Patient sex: M
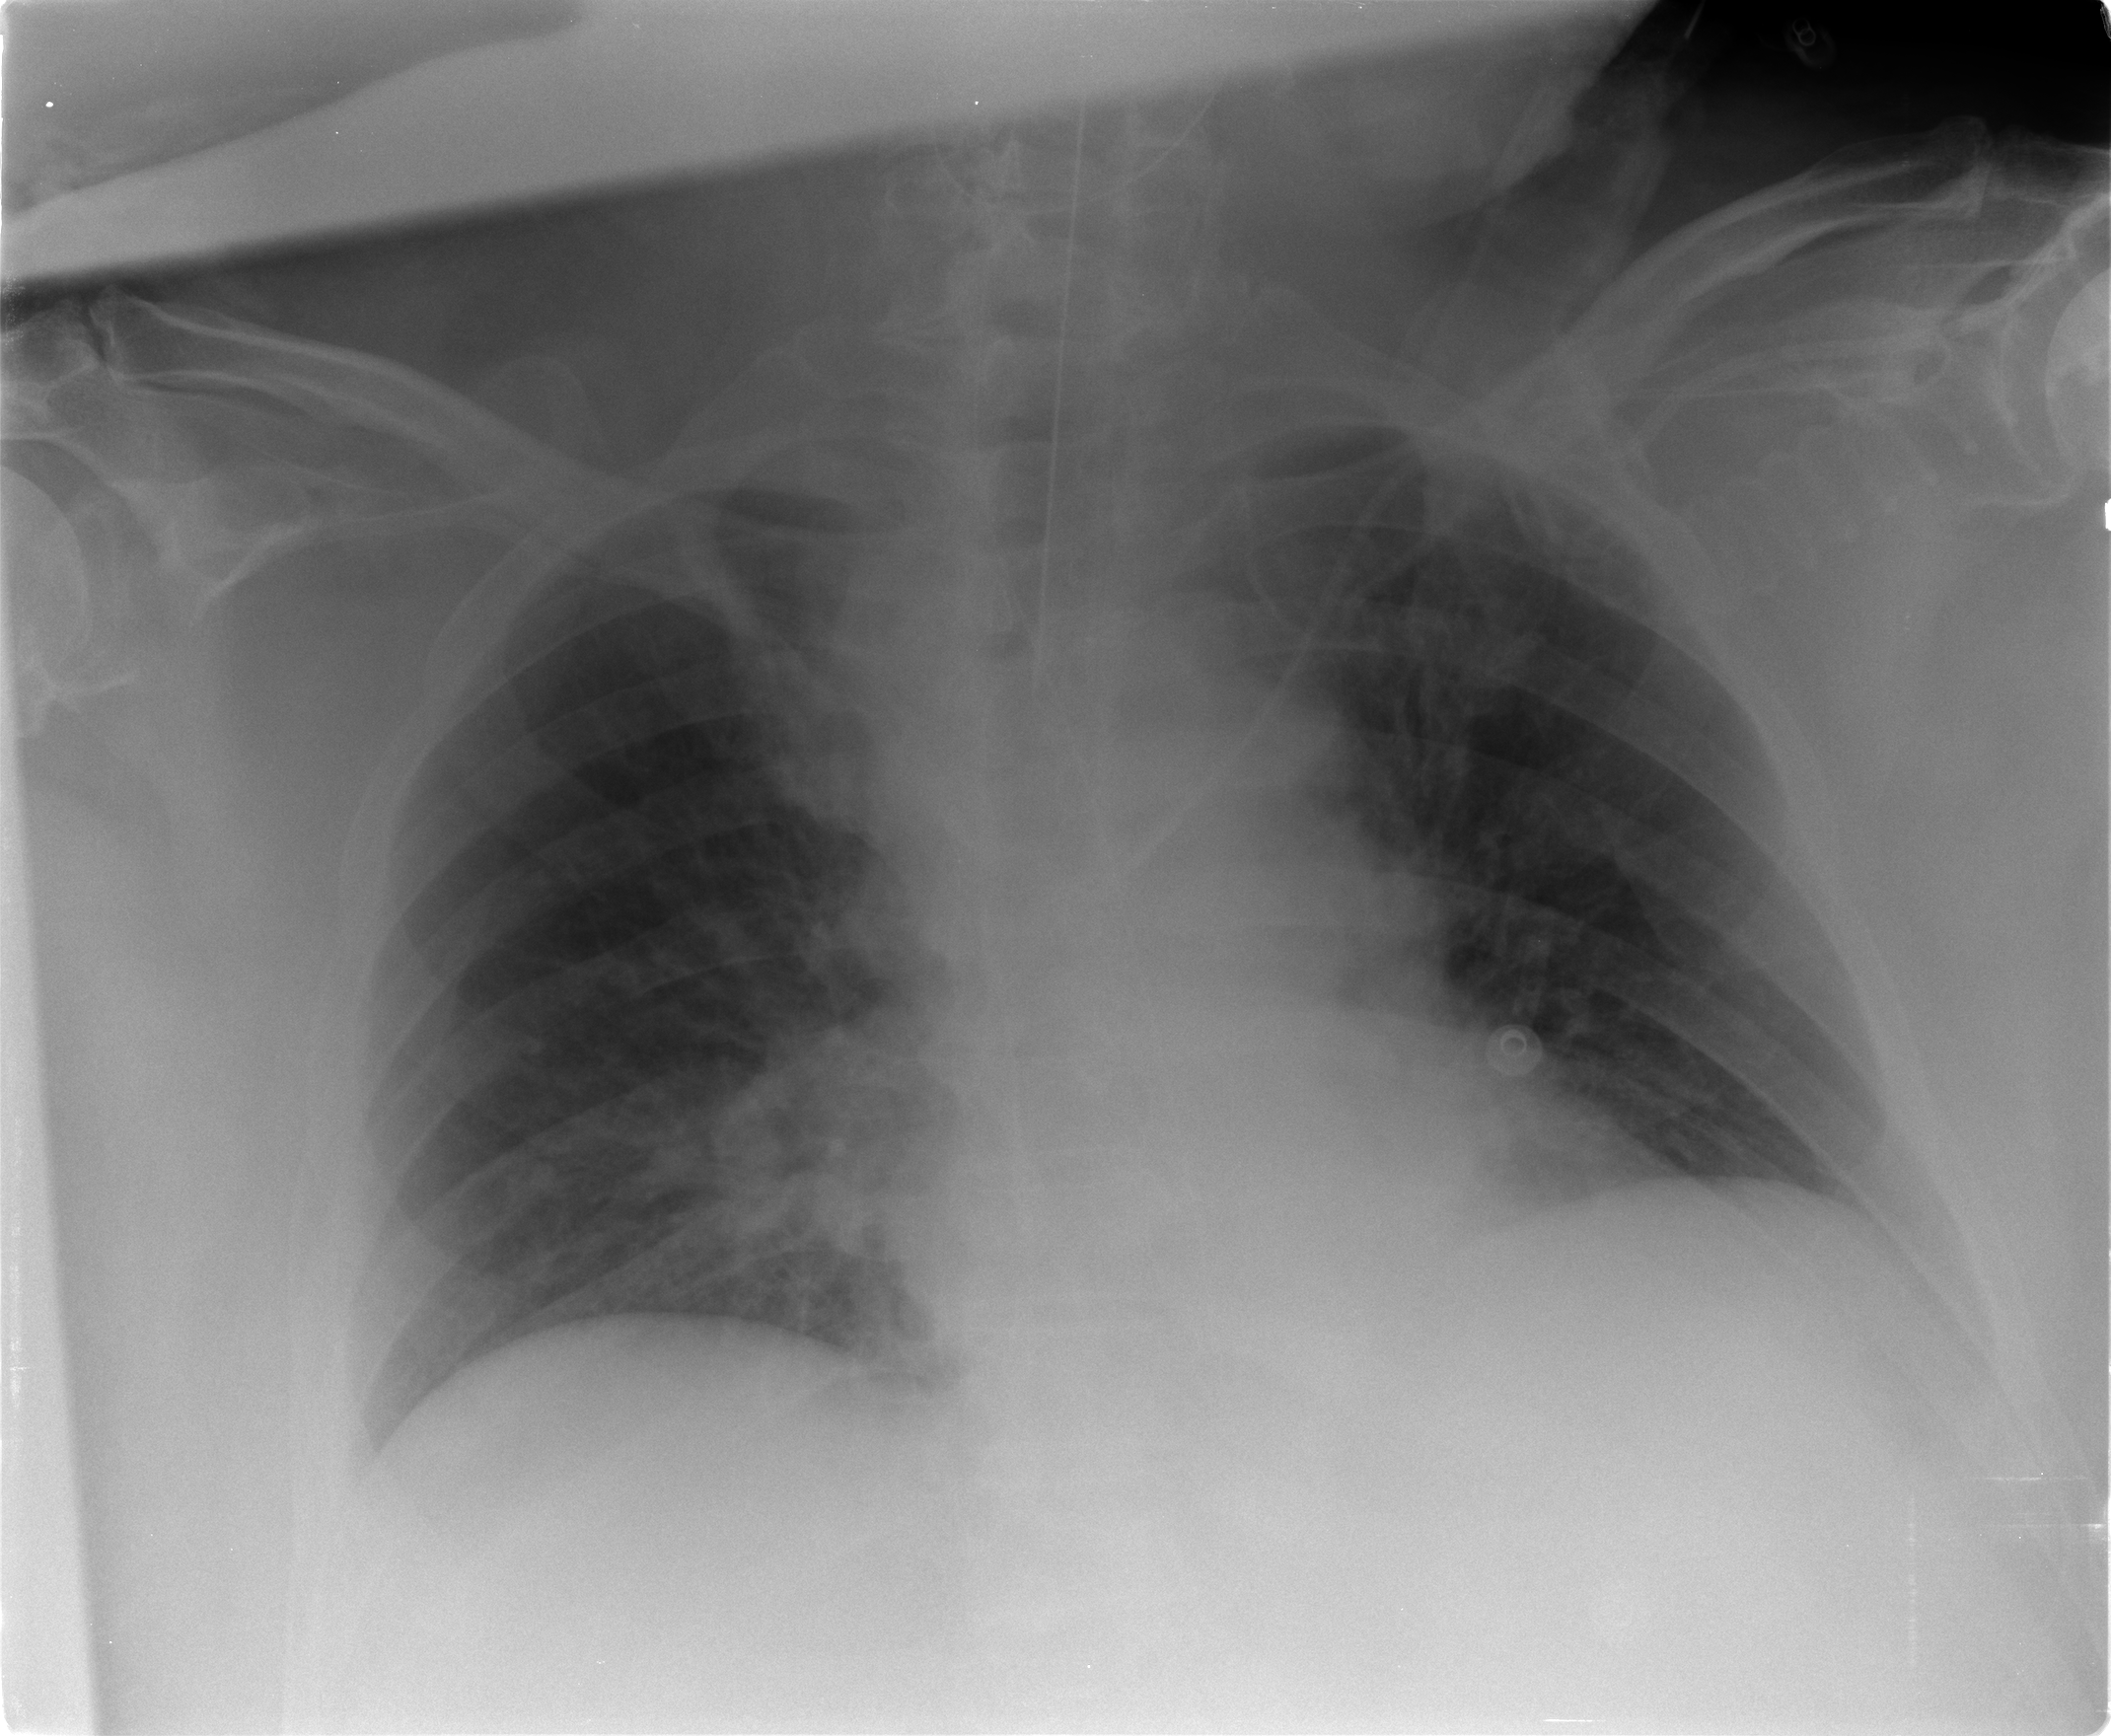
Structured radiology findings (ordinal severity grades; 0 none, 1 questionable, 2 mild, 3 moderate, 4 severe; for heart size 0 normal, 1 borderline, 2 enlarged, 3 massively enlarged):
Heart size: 0
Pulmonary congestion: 2
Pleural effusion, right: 0
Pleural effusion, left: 0
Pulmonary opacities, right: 2
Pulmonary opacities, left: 0
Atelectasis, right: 1
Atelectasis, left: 1